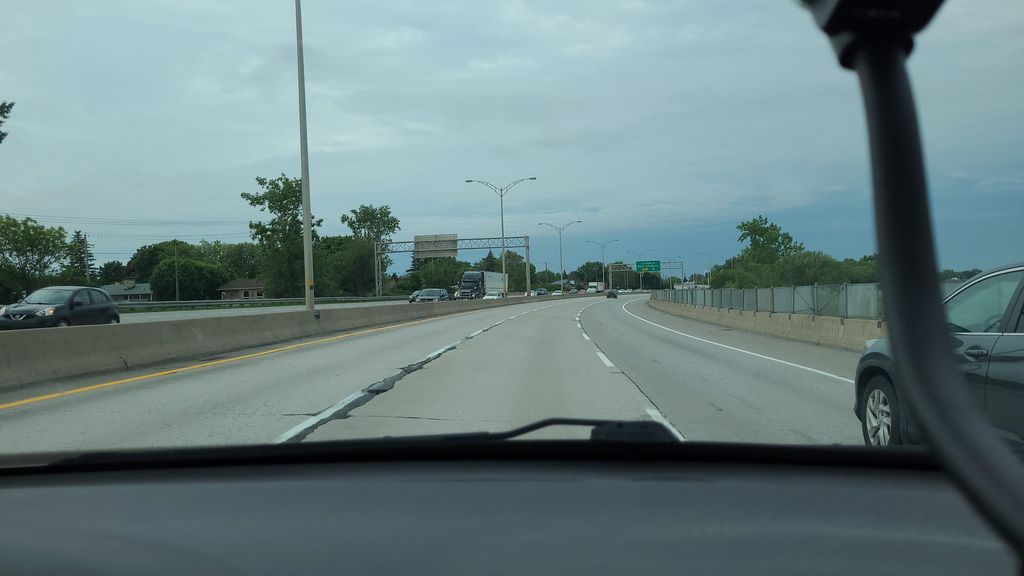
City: montreal